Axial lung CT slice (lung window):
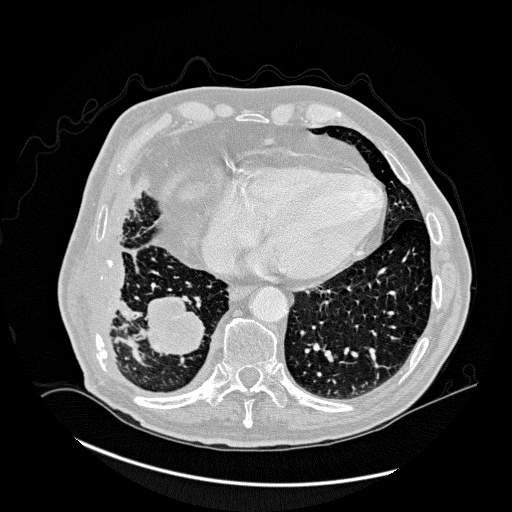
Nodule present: no